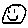
Label: smiley face